Question: Following suggestions in few other posts, I implemented a circular button to be used in the app:

It is implemented using XML selector:
'''
<?xml version="1.0" encoding="utf-8" ?>
<selector xmlns:android="http://schemas.android.com/apk/res/android">
<!-- Non focused states
-->
<item android:state_focused="false" android:state_selected="false" android:state_pressed="false"
android:drawable="@drawable/big_ring_button_unfocused" />
<item android:state_focused="false" android:state_selected="true" android:state_pressed="false"
android:drawable="@drawable/big_ring_button_unfocused" />
<!-- Focused states
-->
<item android:state_focused="true" android:state_selected="false" android:state_pressed="false"
android:drawable="@drawable/big_ring_button_focused" />
<item android:state_focused="true" android:state_selected="true" android:state_pressed="false"
android:drawable="@drawable/big_ring_button_focused" />
<!-- Pressed
-->
<item android:state_pressed="true" android:drawable="@drawable/big_ring_button_pressed" />
</selector>
'''
The contents of the ..._unfocused file (the others just change colors):
'''
<shape
xmlns:android="http://schemas.android.com/apk/res/android"
android:shape="ring"
android:innerRadius="@dimen/big_ring_button_inner_radius"
android:thickness="@dimen/big_ring_button_thickness"
android:useLevel="false">
<solid android:color="@color/white" />
</shape>
'''
I'd like to use this template for all rounded buttons in my app, but since the text inside the buttons change, the size of the button itself should change.
I thought that I might be able to accomplish this programmatically, so I checked the documentation of <URL> - there is no method there to change 'innerRadius' attribute.
Currently I have 4 XML files per each round button (selector, unfocused, focused and pressed) which is extremely ugly and will become a pain in the neck to maintain.
How could I make this button configurable in size (either XML or programmatically)?
Thanks
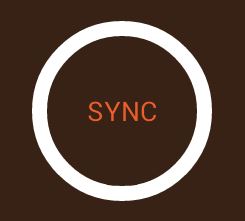
Answer: You cannot change the 'innerRadius' attribute programmatically, as it's only read from XML attributes when inflating (see for example <URL>.
However, you could achieve more or less the same effect programmatically, by using a custom drawable to draw the ring. For example:
'''
public class RoundBorderDrawable extends GradientDrawable
{
private static final int RING_THICKNESS = 20;
private static final int PADDING = 8;
private static final int NORMAL_COLOR = Color.BLUE;
private static final int PRESSED_COLOR = Color.RED;
private Paint mPaint;
public RoundBorderDrawable()
{
mPaint = new Paint();
mPaint.setStyle(Style.STROKE);
mPaint.setStrokeWidth(RING_THICKNESS);
mPaint.setColor(NORMAL_COLOR);
}
@Override
public boolean isStateful()
{
return true;
}
@Override
protected boolean onStateChange(int[] stateSet)
{
boolean result = super.onStateChange(stateSet);
int color = NORMAL_COLOR;
for (int i = 0; i < stateSet.length; i++)
{
if (stateSet[i] == android.R.attr.state_pressed)
color = PRESSED_COLOR;
}
if (color != mPaint.getColor())
{
mPaint.setColor(color);
invalidateSelf();
result = true;
}
return result;
}
@Override
public void draw(Canvas canvas)
{
super.draw(canvas);
int diameter = Math.min(canvas.getWidth(), canvas.getHeight()) - RING_THICKNESS - 2 * PADDING;
canvas.drawCircle(canvas.getWidth() / 2, canvas.getHeight() / 2, diameter / 2, mPaint);
}
}
'''
This will draw a circle that fits inside the 'Button' dimensions (I assumed you wanted to draw a circle even for non-square buttons).
Then just set a new instance of 'RoundBorderDrawable' as the background of your button (the properties that are constants in this example could, of course, be supplied via the constructor or with setter methods).